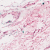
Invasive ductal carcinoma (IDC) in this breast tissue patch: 0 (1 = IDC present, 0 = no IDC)